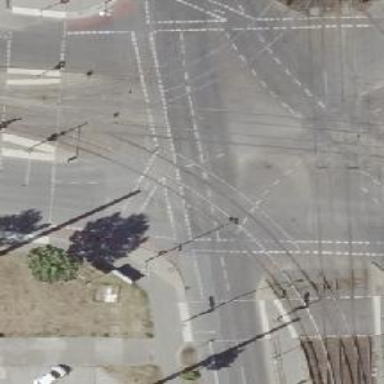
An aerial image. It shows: Tram crossing on the railway.